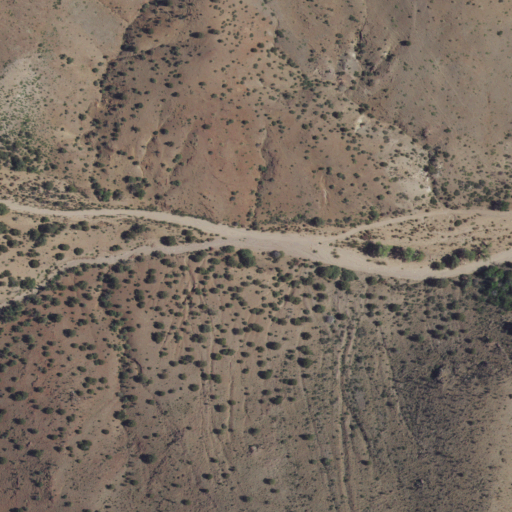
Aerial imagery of valley in New Mexico named Landro Canyon containing shrub and evergreen forest